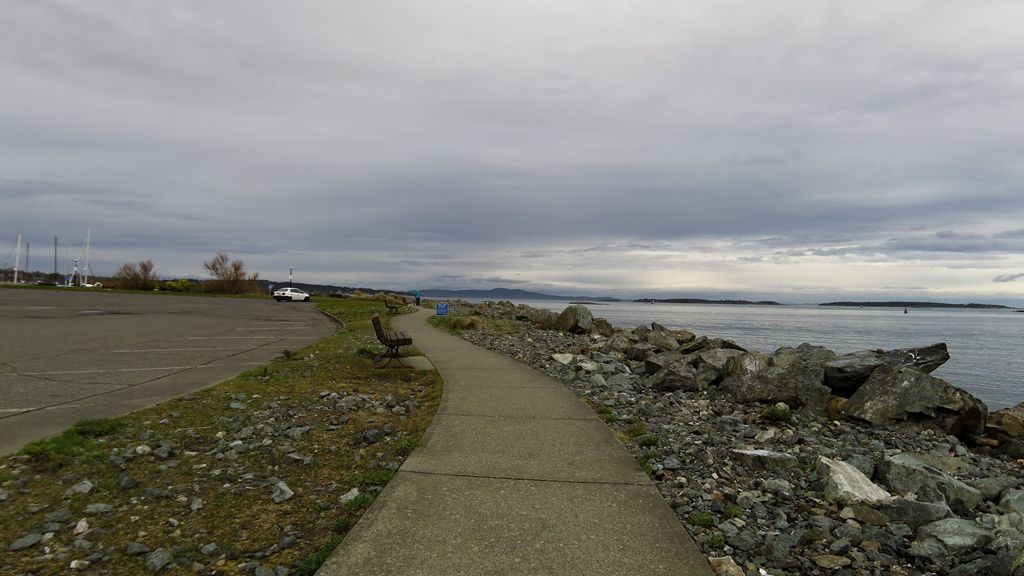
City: victoria